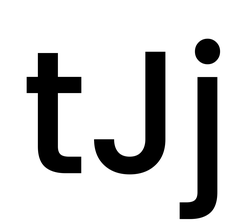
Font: Poppins-Medium